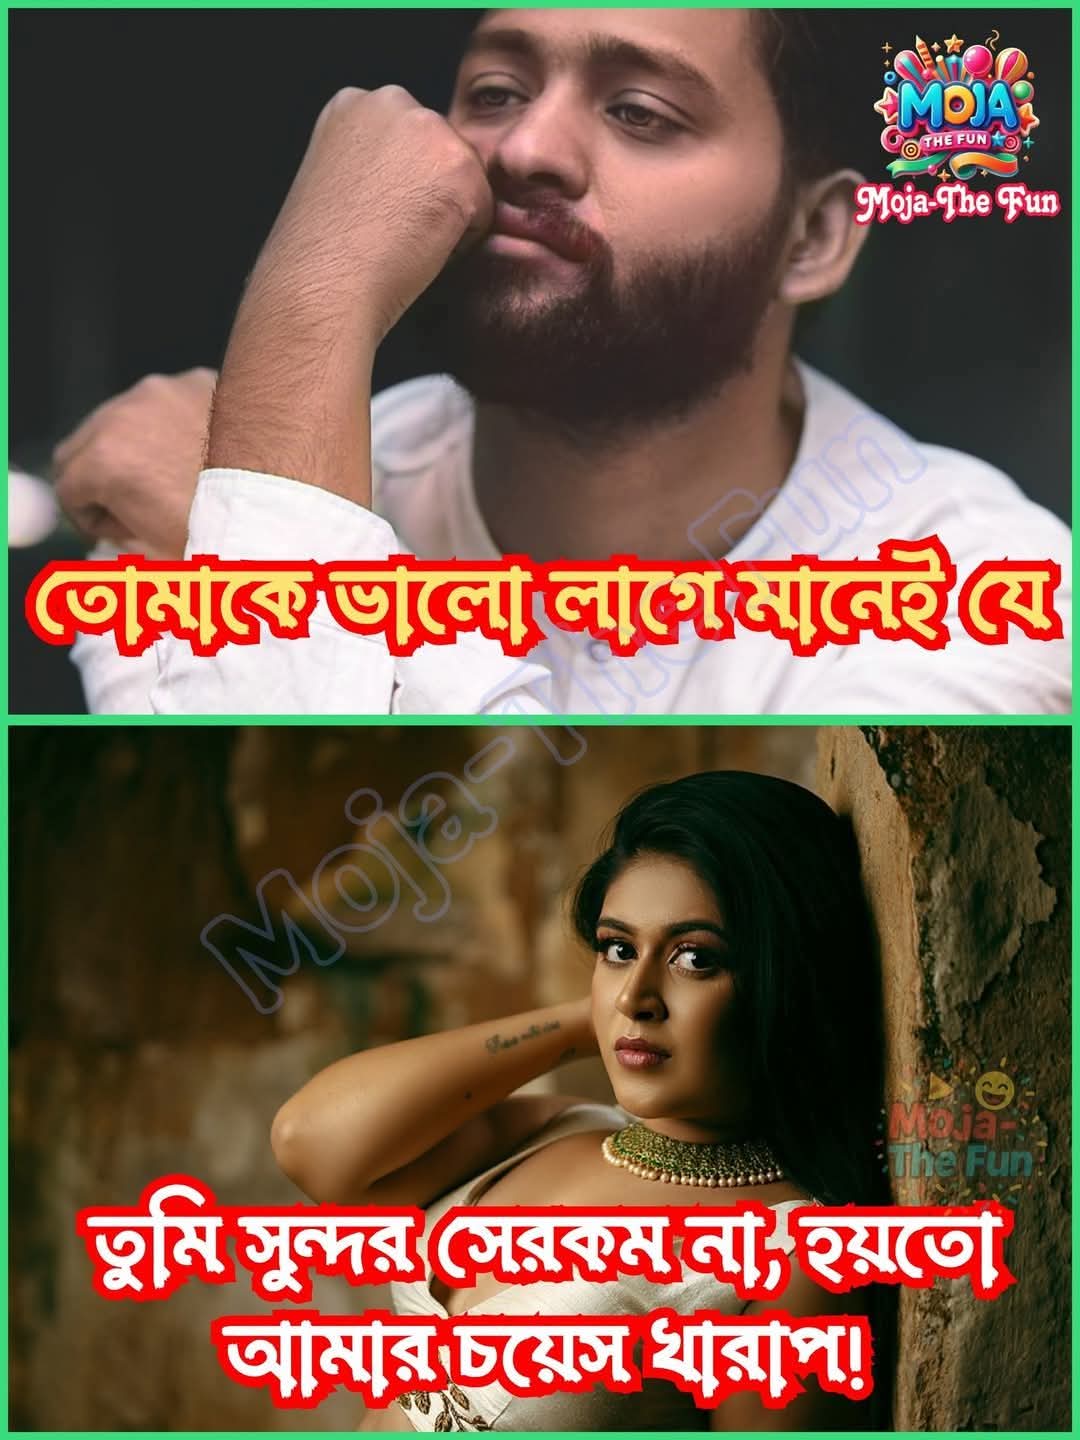
Text: তোমাকে ভালো লাগে মানেই যে
তুমি সুন্দর সেরকম না, হয়তো আমার চয়েস খারাপ!
Label: Non Hate